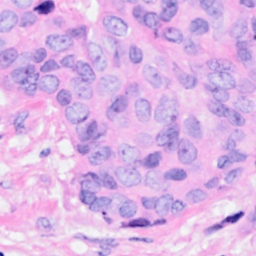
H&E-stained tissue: Breast